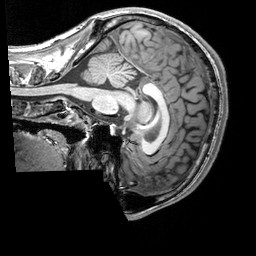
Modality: T1w
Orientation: sagittal
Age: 21
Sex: male
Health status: healthy
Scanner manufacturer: siemens
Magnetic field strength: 3 T
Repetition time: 2.3 s
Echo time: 0.00303 s